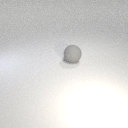
large gray rubber sphere